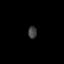
Tissue: prostate
Cell type: Myeloid cells
Senescence score: 0.2931
Nuclear area (px): 103
Mean DAPI intensity: 64.718